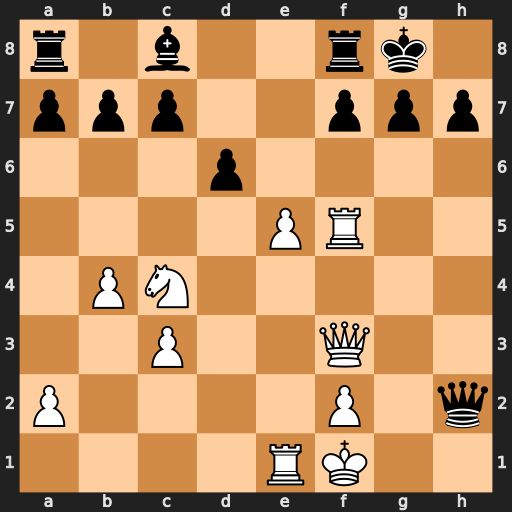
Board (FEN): r1b2rk1/ppp2ppp/3p4/4PR2/1PN5/2P2Q2/P4P1q/4RK2
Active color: w
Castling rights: -
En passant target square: -
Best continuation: Rh5 Qxh5 Qxh5